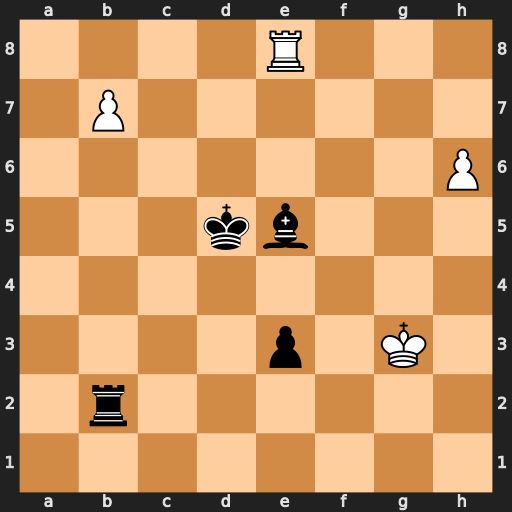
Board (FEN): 4R3/1P6/7P/3kb3/8/4p1K1/1r6/8
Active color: w
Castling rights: -
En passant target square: -
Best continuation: Rxe5+ Kxe5 h7 Rxb7 h8=Q+